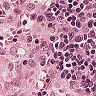
Metastatic tissue present: no